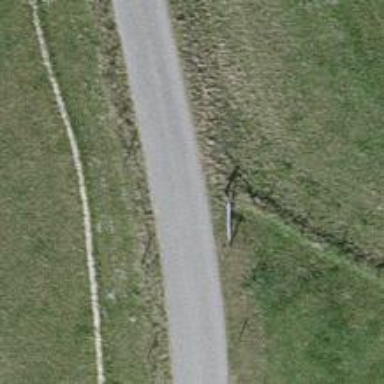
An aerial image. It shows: Well-maintained track road with grade 1 tracktype.